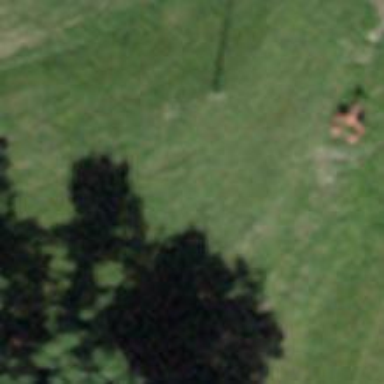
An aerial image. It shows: Power pole.